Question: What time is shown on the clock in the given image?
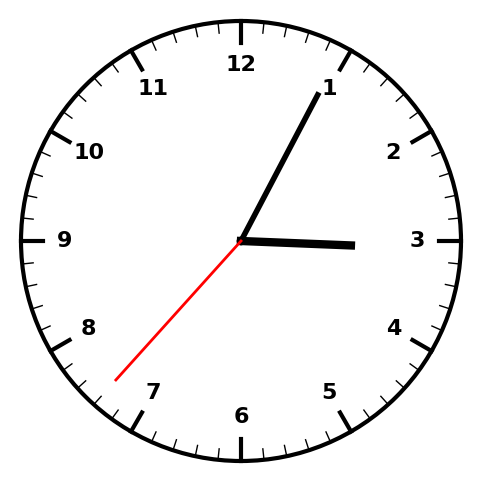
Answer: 03:04:37